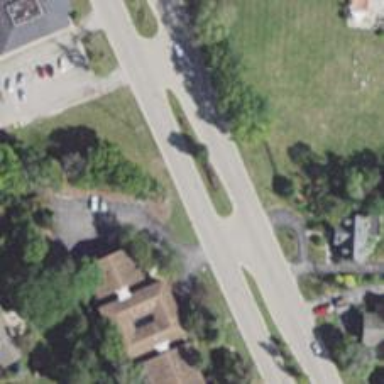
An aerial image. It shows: Primary road with asphalt surface.